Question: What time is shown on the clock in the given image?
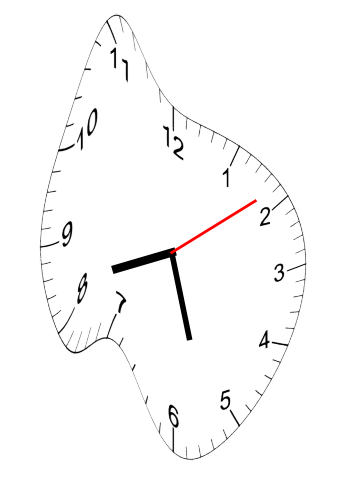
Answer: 08:27:09